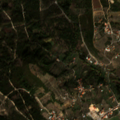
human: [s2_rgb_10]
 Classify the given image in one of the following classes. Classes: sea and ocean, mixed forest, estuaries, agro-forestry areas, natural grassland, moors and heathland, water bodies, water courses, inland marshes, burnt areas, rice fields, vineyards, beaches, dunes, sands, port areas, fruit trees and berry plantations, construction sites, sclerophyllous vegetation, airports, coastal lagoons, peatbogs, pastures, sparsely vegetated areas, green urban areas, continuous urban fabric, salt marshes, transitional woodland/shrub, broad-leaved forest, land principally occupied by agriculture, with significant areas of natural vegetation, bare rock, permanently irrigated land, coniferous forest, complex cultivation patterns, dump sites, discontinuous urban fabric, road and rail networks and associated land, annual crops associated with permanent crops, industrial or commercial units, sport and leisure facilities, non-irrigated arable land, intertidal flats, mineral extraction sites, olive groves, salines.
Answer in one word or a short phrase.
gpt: olive groves, land principally occupied by agriculture, with significant areas of natural vegetation, coniferous forest, mixed forest, transitional woodland/shrub